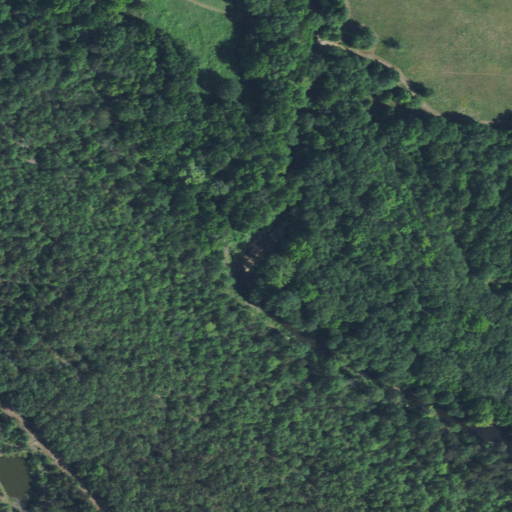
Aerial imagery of valley in Oklahoma named Lona Valley containing deciduous forest, pasture, and mixed forest